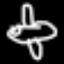
Label: airplane